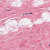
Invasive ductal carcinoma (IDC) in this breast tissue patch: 0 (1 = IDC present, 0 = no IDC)